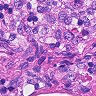
Metastatic tissue present: no